Interaction volume radius: 5 \u00c5
Interaction volume height: 10 \u00c5
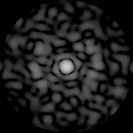
Disorder parameter: 0.8922